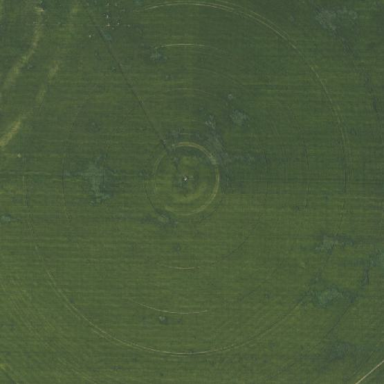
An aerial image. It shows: Farmland with pivot irrigation system.